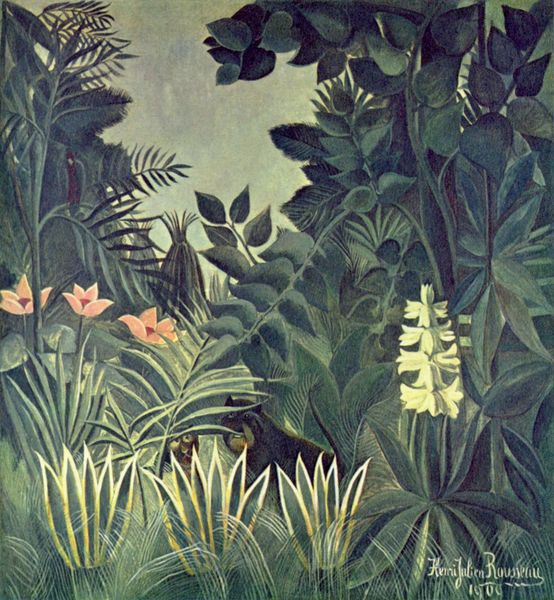
Titel: Dschungel am Äquator
Künstler: Henri Rousseau
Standort: Washington (District of Columbia)
Institution: National Gallery of Art
Schlagwörter: baum, blau, blätter, gemälde, himmel, laub, weiß, bäume, gelb, grün, landschaft, blume, blumen, licht, schwarz, zeichnung, blüte, blüten, gras, hund, rot, tier, tiere, wiese, naive malerei, augen, signatur, gräser, natur, gebüsch, kelch, blatt, pflanze, pflanzen, rosa, wald, affe, garten, schrift, moderne, formen, klein, naiv, signiert, wild, farn, silhouetten, rousseau, stiele, paradies, groß, plastisch, stengel, stängel, dickicht, blattwerk, urwald, wildnis, versteck, seerose, papagei, eule, blütenkelch, farne, dschungel, raubtier, panther, henri rousseau, bläter, bilderbuch, puma, blütenkelche, zöllner, djungel, farnkraut, farnblüte, hyazinthe, lupine, singniert, stiegl, undurchdringlich, russeau, grüne palette